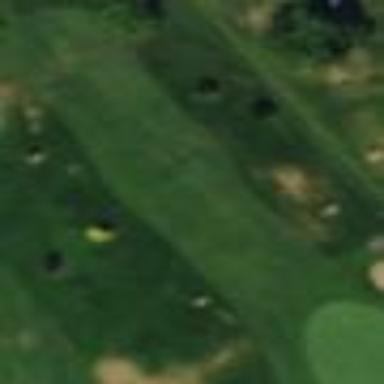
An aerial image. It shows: Well-maintained mown grass area used for golf. The golf fairway is part of recreation ground designated for leisure activities.